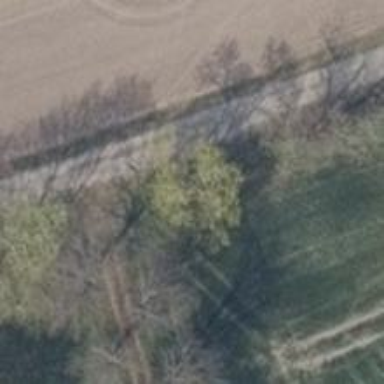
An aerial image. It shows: Deciduous broadleaved tree.